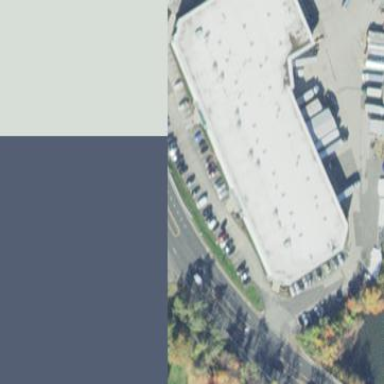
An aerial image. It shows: Commercial building.